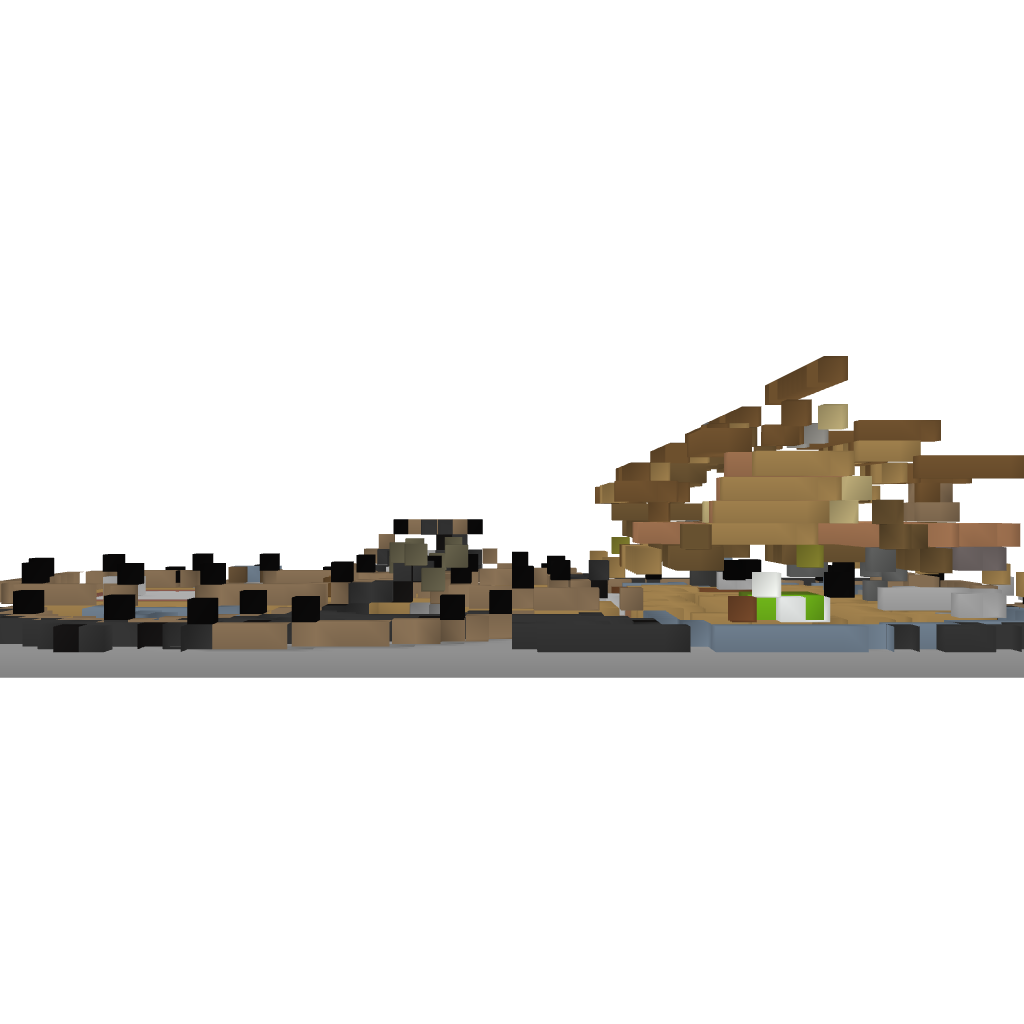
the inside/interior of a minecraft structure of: Rustic Log Cabin